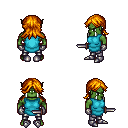
a pixel art fantasy rpg character, male body template, orc, green skin, teal tunic, metal pants, dark blonde loose hair, metal gloves, metal boots, dagger, four views (front, back, left, right), 2x2 character sprite sheet, small pixel art, hard edges, no anti-aliasing